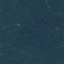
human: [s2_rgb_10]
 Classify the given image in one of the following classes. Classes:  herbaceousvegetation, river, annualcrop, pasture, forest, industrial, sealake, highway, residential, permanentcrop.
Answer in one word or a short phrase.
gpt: Forest